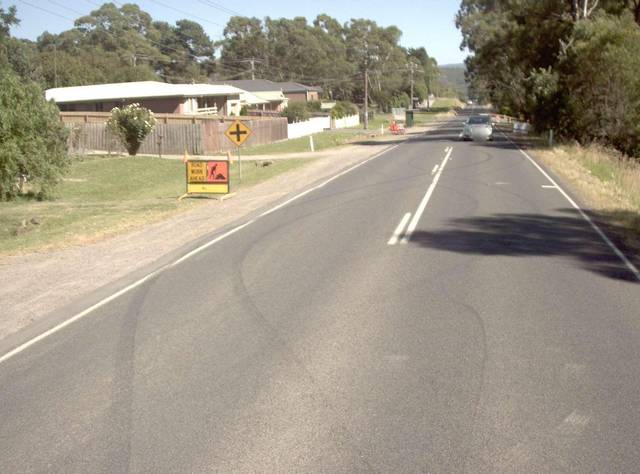
Region: Australia
Coordinates: -37.662, 145.531